Question: Lets say our pattern is a regex for capital letters (but we could have a more complex pattern than searching for capitals)
To find at n consecutive patterns (in this case, the pattern we are looking for is simply a capital letter), we can do this:
(Using Ruby)
'''
somestring = "ABC deFgHij kLmN pQrS XYZ abcdEf"
at_least_2_capitals = somestring.scan(/[A-Z][A-Z]+/)
=> ["ABC", "XYZ"]
at_least_3_capitals = somestring.scan(/[A-Z]{3}[A-Z]*/)
=> ["ABC", "XYZ"]
'''
However, how do I search for at n consecutive patterns, for example, at most one consecutive capital letter:
'''
matches = somestring.scan(/ ??? /)
=> [" deFgHij kLmN pQrS ", " abcdEf"]
'''
---
## Detailed strategy
I read that I need to negate the "at least" regex, by turning it into a DFA, negating the accept states, (then converting it back to NFA, though we can <URL>:

Specifically, I was wondering how this becomes a regex. Generally, I hope to find how to find "at most" with regex, as my regex skills feel stunted with "at least" alone.
---
## Trip Hazards - not quite the right solution in spirit
Note that this question is a dupicate of <URL>, as using the accepted methodology there would give:
'''
somestring.scan(/[A-Z]{2}[A-Z]*(.*)[A-Z]{2}[A-Z]*/)
=> [[" deFgHij kLmN pQrS X"]]
'''
Which is not what the DFA shows, not just because it misses the second sought match - more importantly that it includes the 'X', which it should not, as 'X' is followed by another capital, and from the DFA we see that a capital which is followed by another capital is not an accept state.
You could suggest
'''
somestring.split(/[A-Z]{2}[A-Z]*/)
=> ["", " deFgHij kLmN pQrS ", " abcdEf"]
'''
(Thanks to <URL>
but I still want to know how to find at most n occurrences using regex alone. (For knowledge!)
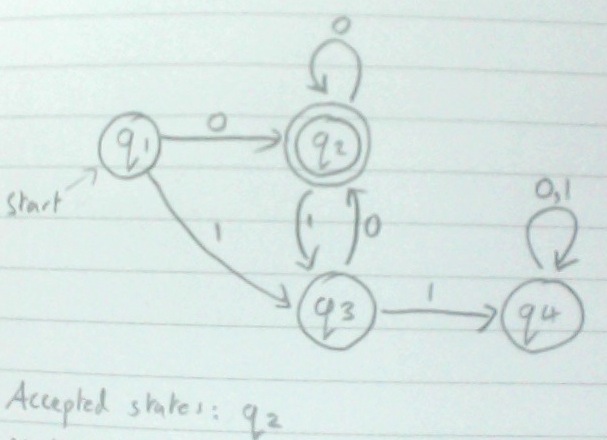
Answer: ## Why your attempt does not work
There are a few problems with your current attempt.
1. The reason that X is part of the match is that .* is greedy and consumes as much as possible - hence, leaving only the required two capital letters to be matched by the trailing bit. This could be fixed with a non-greedy quantifier.
2. The reason why you don't get the second match is twofold. First, you require two trailing capital letters to be there, but instead there is the end of the string. Second, matches cannot overlap. The first match includes at least two trailing capital letters, but the second would need to match these again at the start which is not possible.
3. There are more hidden problems: try an input with four consecutive capital letters - it can give you an empty match (provided you use the non-greedy quantifier - the greedy one has even worse problems).
Fixing all of these with the current approach is hard (I tried and failed - check the edit history of this post if you want to see my attempt until I decided to scrap this approach altogether). So let's try something else!
## Looking for another solution
What is it that we want to match? Disregarding the edge cases, where the match starts at the beginning of the string or ends at the end of the string, we want to match:
> .
This is ideal for Jeffrey Friedl's <URL>. Which looks like
'''
[^A-Z]+(?:[A-Z][^A-Z]+)*
'''
Now what about the edge cases? We can phrase them like this:
1. We want to allow a single capital letter at the beginning of the match, only if it's at the beginning of the string.
2. We want to allow a single capital letter at the end of the match, only if it's at the end of the string.
To add these to our pattern, we simply group a capital letter with the appropriate anchor and mark both together as optional:
'''
(?:^[A-Z])?[^A-Z]+(?:[A-Z][^A-Z]+)*(?:[A-Z]$)?
'''
<URL> And even better, we don't need capturing any more!
## Generalizing the solution
This solution is easily generalized to the case of "at most consecutive capital letters", by changing each '[A-Z]' to '[A-Z]{1,n}' and thereby allowing up to 'n' capital letters where there is only one allowed so far.
<URL>